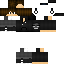
A male human skin with dark skin, wearing brown long hair dressed in a black hoodie and black pants, featuring a closed mouth.